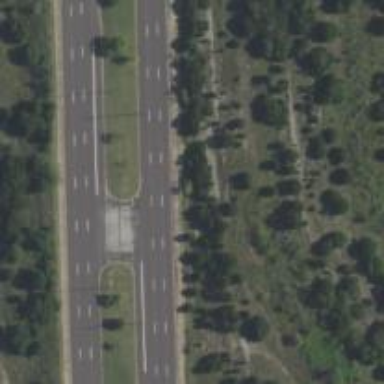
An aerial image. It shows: Secondary link road.